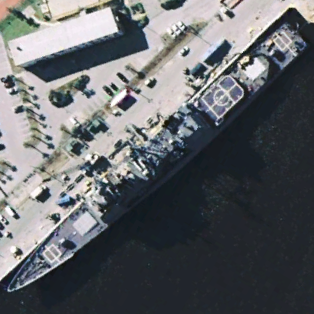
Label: cruiser